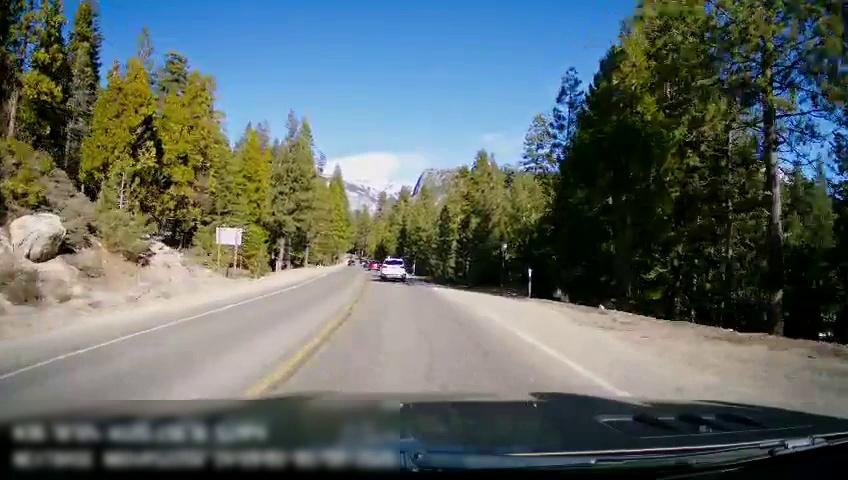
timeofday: Day
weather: Sunny
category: Drivable Space
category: Vehicles | SUV
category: Vehicles | SUV
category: Lanes | Opposite Lane
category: Lanes | Opposite Lane
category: Lanes | Current Lane
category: Lanes | Current Lane